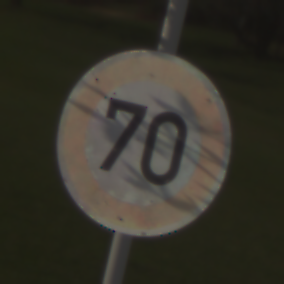
Verkehrszeichen: Geschwindigkeit70
Umgebung: Outdoor, Nature
Tageszeit: Night
Wetter: Clear
Licht: Natural
Jahreszeit: NotSpecified
Kontrast: HighContrast